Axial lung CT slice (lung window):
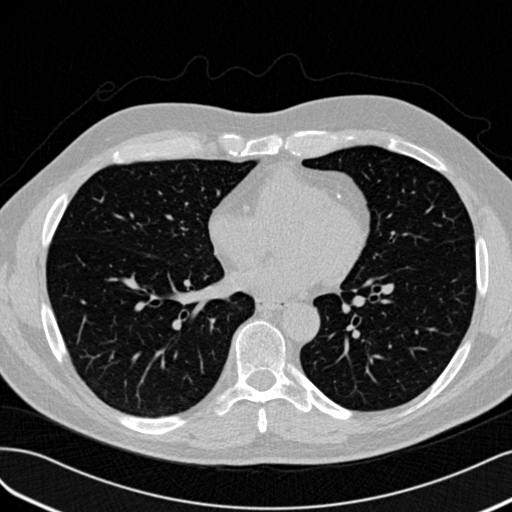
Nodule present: no